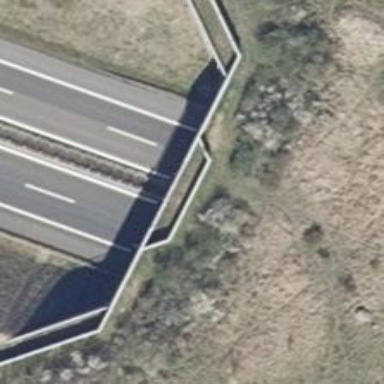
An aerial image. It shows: Asphalt motorway.